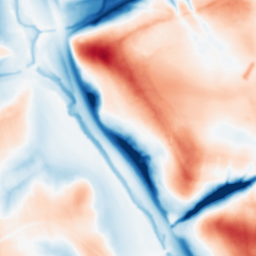
Category: multiscale
Decomposition family: dog
Decomposition parameters: sigma_low: 1
sigma_high: 20
Upsampling method: fft_zeropad
Upsampling parameters: scale: 4
Upsampling scale: 4